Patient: sex M, age 64
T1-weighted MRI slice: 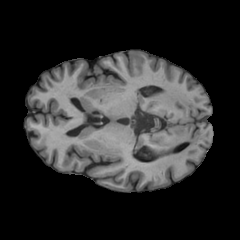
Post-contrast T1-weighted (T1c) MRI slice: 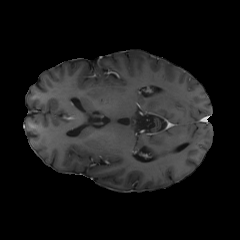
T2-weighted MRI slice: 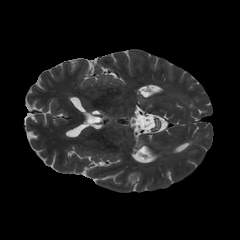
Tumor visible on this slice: no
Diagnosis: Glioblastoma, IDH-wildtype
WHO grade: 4